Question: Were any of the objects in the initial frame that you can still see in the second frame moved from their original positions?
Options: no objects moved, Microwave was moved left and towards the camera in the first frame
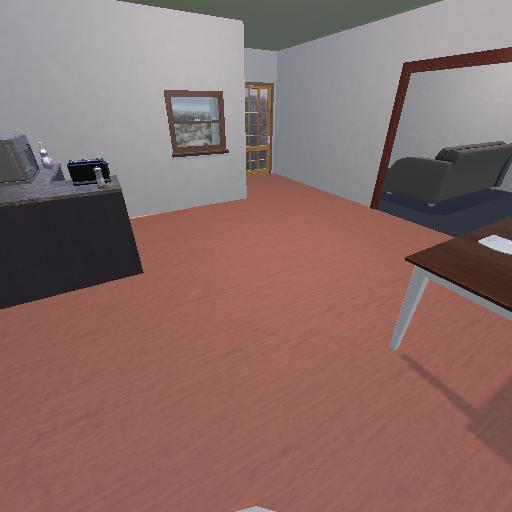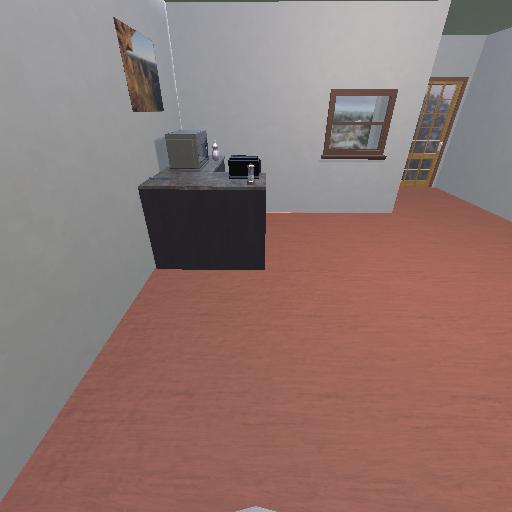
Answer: no objects moved